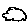
Label: cloud